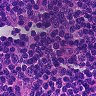
Metastatic tissue present: no